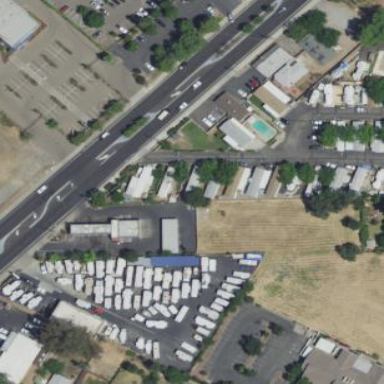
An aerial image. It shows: Residential area with mobile homes.